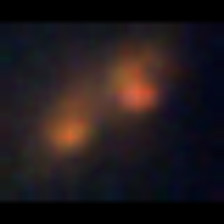
Taxon: Chaetoceros
Group: Diatoms